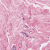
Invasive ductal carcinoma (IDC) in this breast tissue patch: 0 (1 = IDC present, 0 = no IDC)